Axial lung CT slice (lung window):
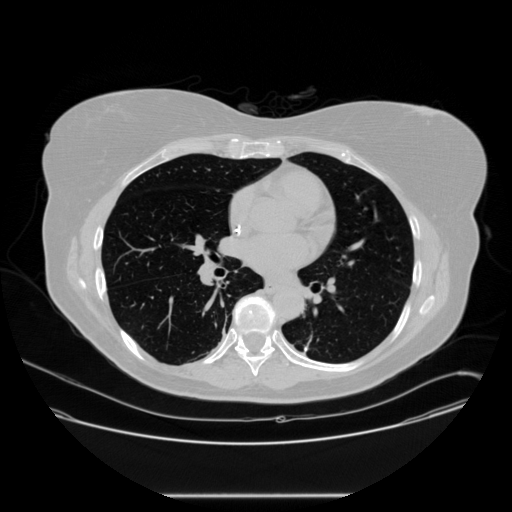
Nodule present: no